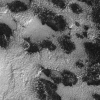
Atmospheric dust classification: not_dusty